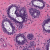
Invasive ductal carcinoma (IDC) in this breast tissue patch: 0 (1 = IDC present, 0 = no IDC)